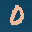
Label: 0